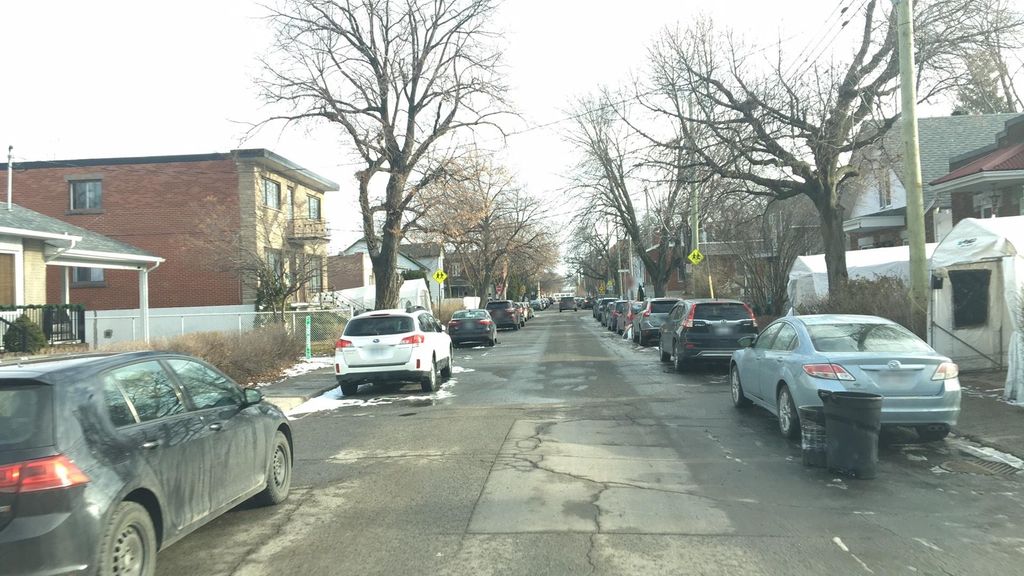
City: montreal